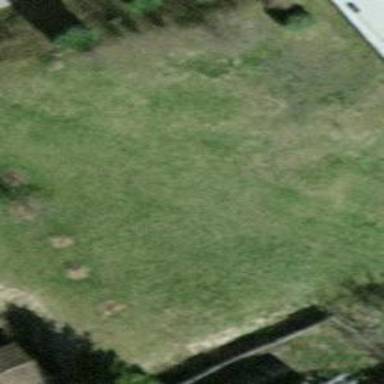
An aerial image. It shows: Open area covered with grass.